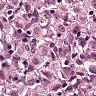
Metastatic tissue present: yes